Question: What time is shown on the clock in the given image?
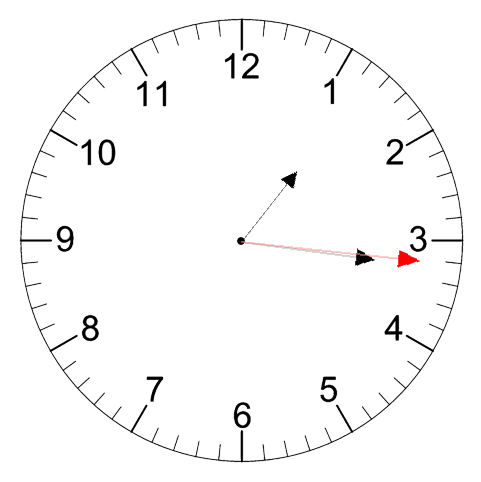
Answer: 01:16:16